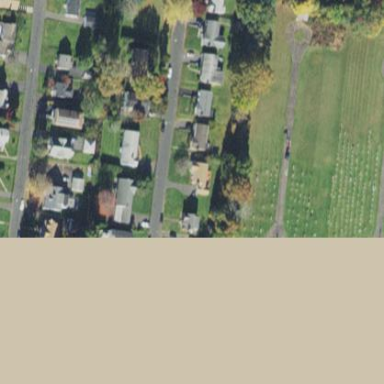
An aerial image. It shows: Cemetery.